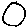
Label: circle